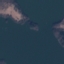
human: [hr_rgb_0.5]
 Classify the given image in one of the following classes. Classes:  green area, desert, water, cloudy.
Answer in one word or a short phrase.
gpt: water